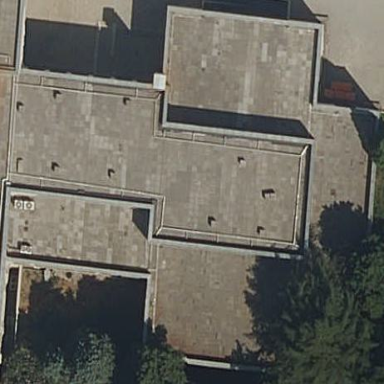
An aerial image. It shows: Building with concrete roofing.